Question: I am using this example: <URL>
This is a link to my current code:
<URL>
'''
var countries = ['Hong Kong', 'Singapore', 'New Zealand', 'Switzerland',
'Mauritus', 'United Arab Emirates', 'Canada', 'Australia', 'Jordan',
'Chile'],
scores = [8.98, 8.54, 8.25, 8.19, 8.05, 8.09, 8.00, 7.87, 7.86, 7.84],
chart,
width = 800,
bar_height = 40,
height = bar_height * countries.length;
chart = d3.select($("#step-1")[0])
.append('svg')
.attr('class', 'chart')
.attr('width', width)
.attr('height', height);
var x, y;
chart = d3.select($("#step-2")[0])
.append('svg')
.attr('class', 'chart')
.attr('width', width)
.attr('height', height);
x = d3.scale.linear()
.domain([0, d3.max(scores)])
.range([0, width]);
y = d3.scale.ordinal()
.domain(scores)
.rangeBands([0, height]);
chart.selectAll("rect")
.data(scores)
.enter().append("rect")
.attr("x", 0)
.attr("y", y)
.attr("width", x)
.attr("height", bar_height);
chart = d3.select($("#step-3")[0])
.append('svg')
.attr('class', 'chart')
.attr('width', width)
.attr('height', height);
chart.selectAll("rect")
.data(scores)
.enter().append("rect")
.attr("x", 0)
.attr("y", y)
.attr("width", x)
.attr("height", y.rangeBand());
chart.selectAll("text")
.data(scores)
.enter().append("text")
.attr("x", x)
.attr("y", function(d){ return y(d) + y.rangeBand()/2; } )
.attr("dx", -5)
.attr("dy", ".36em")
.attr("text-anchor", "end")
.text(String);
var left_width = 200;
chart = d3.select($("#step-4")[0])
.append('svg')
.attr('class', 'chart')
.attr('width', left_width + width)
.attr('height', height);
chart.selectAll("rect")
.data(scores)
.enter().append("rect")
.attr("x", left_width)
.attr("y", y)
.attr("width", x)
.attr("height", y.rangeBand());
chart.selectAll("text.score")
.data(scores)
.enter().append("text")
.attr("x", function(d) { return x(d) + left_width; })
.attr("y", function(d){ return y(d) + y.rangeBand()/2; } )
.attr("dx", -5)
.attr("dy", ".36em")
.attr("text-anchor", "end")
.attr('class', 'score')
.text(String);
chart.selectAll("text.name")
.data(countries)
.enter().append("text")
.attr("x", left_width / 2)
.attr("y", function(d){ return y(d) + y.rangeBand()/2; } )
.attr("dy", ".36em")
.attr("text-anchor", "middle")
.attr('class', 'name')
.text(String);
'''
And I am having this problem:

Any help explaining why my country labels on the left aren't lining up correctly would be greatly appreciated. Thank you. :)
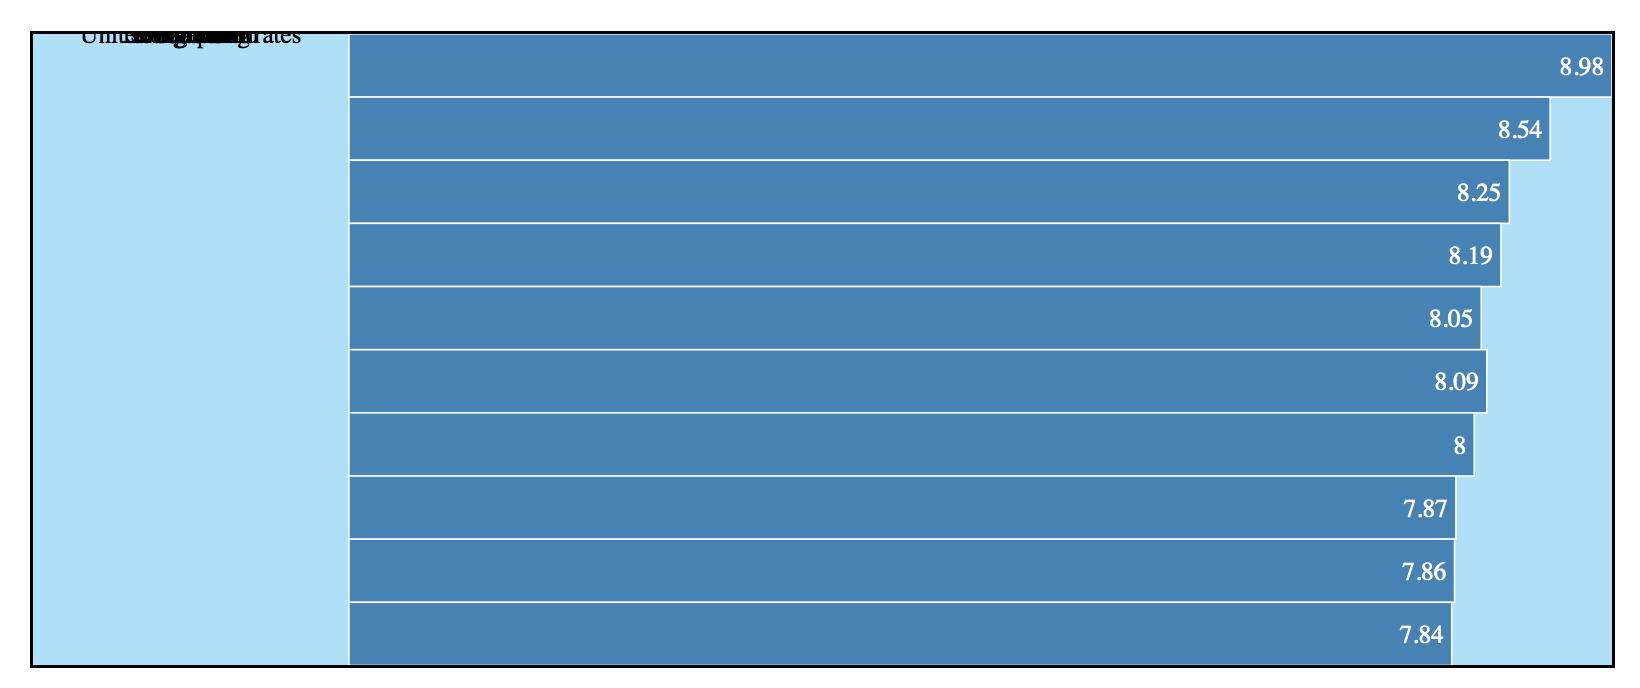
Answer: You have a couple of issues here.
First, you don't need to use JQuery at all, 'd3' does everything you need.
'''
chart = d3.select($("#step-4")[0])
'''
Is the same thing as:
'''
chart = d3.select("#step-4")
'''
As to your labels, you just have a typo in your ordinal scale. The countries are in the y direction, not the scores. (I think you might have done this to get your bars to line up right...)
'''
y = d3.scale.ordinal()
.domain(countries) // you had scores here
.rangeBands([0, height]);
'''
Finally, you should then use the countries index to set the y position of your bars:
'''
chart.selectAll("rect")
.data(scores)
.enter().append("rect")
.attr("x", left_width)
.attr("y", function(d,i) { return y(countries[i]); })
.attr("width", x)
.attr("height", y.rangeBand());
chart.selectAll("text.score")
.data(scores)
.enter().append("text")
.attr("x", function(d) { return x(d) + left_width; })
.attr("y", function(d, i){ return y(countries[i]) + y.rangeBand()/2; } )
'''